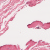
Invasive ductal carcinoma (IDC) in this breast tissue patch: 0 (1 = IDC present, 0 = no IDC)